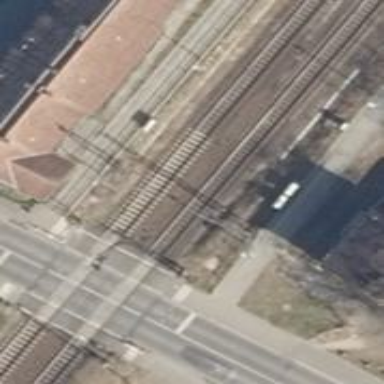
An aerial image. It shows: Railway signal.